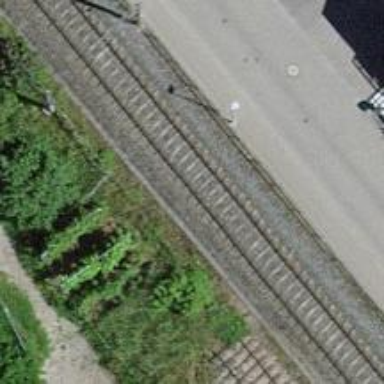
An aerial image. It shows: Railway track with contact line for electrification.